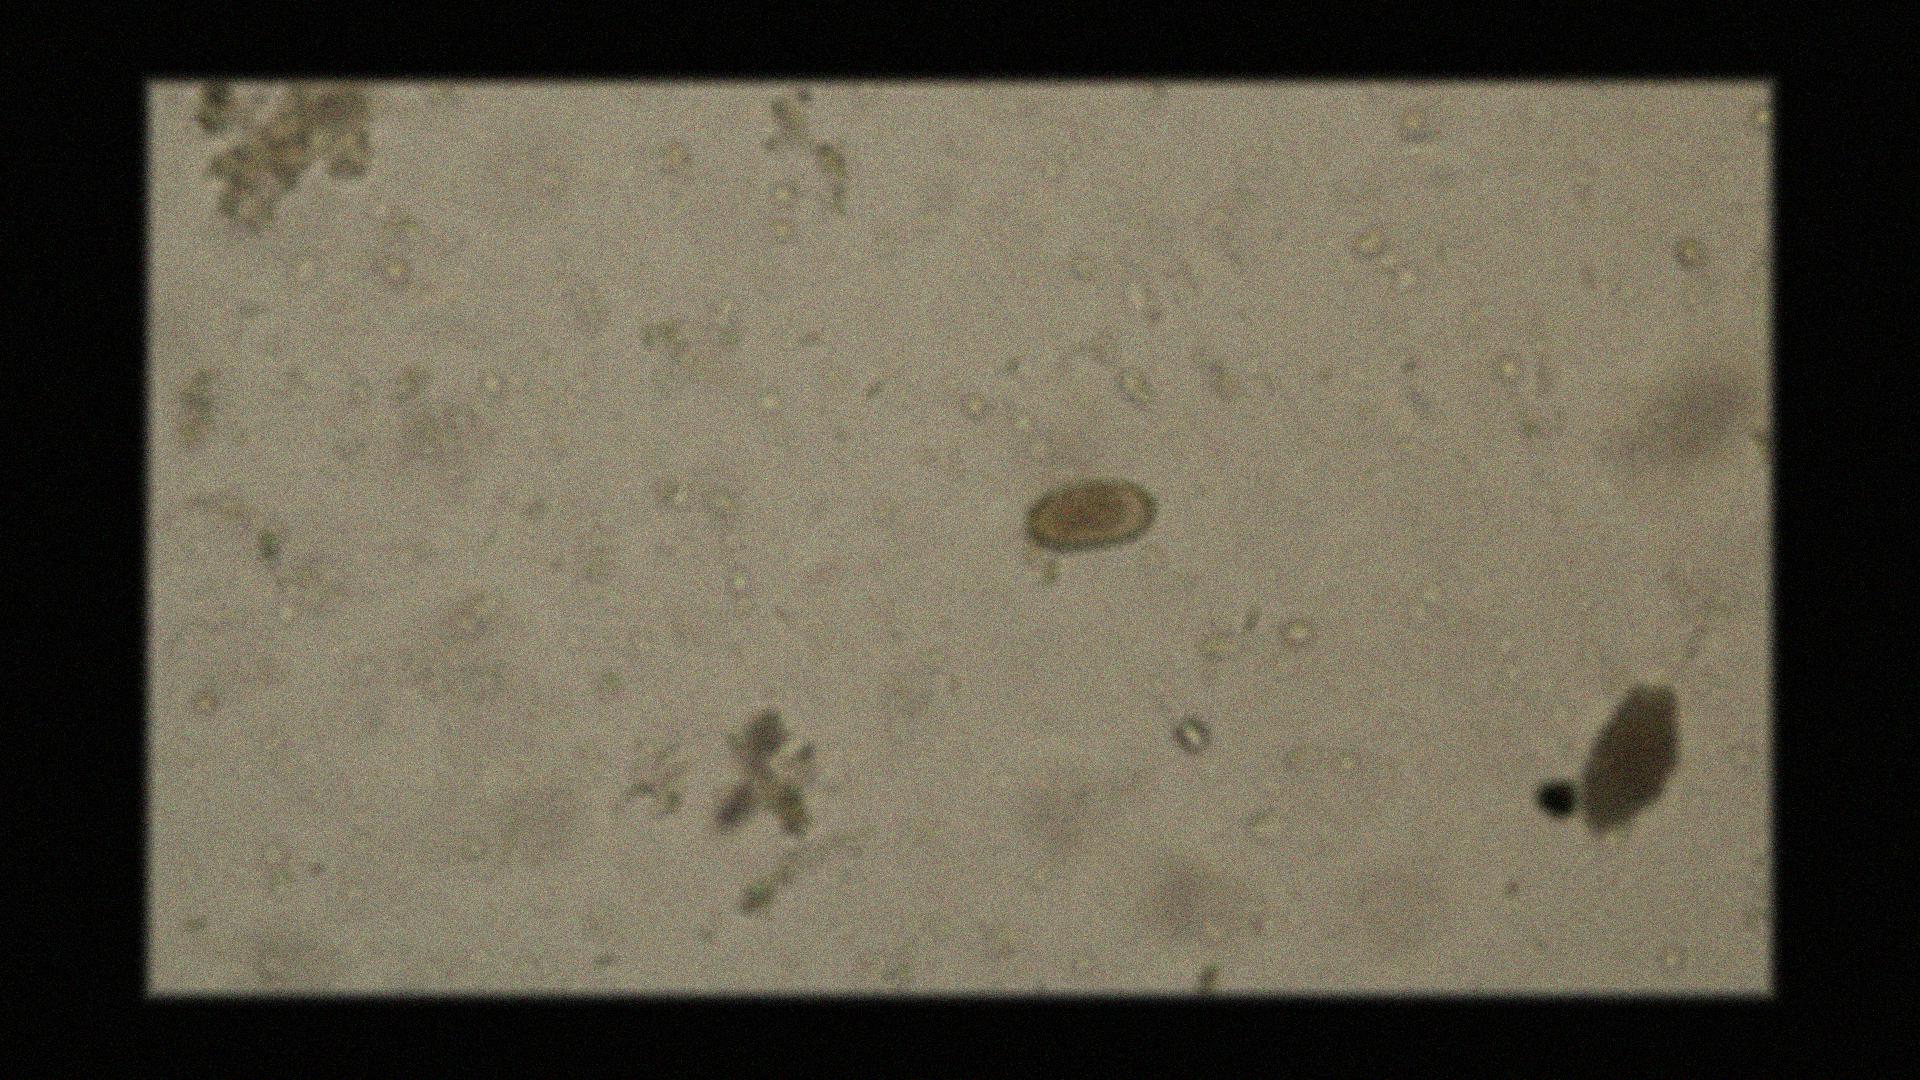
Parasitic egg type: Capillaria philippinensis